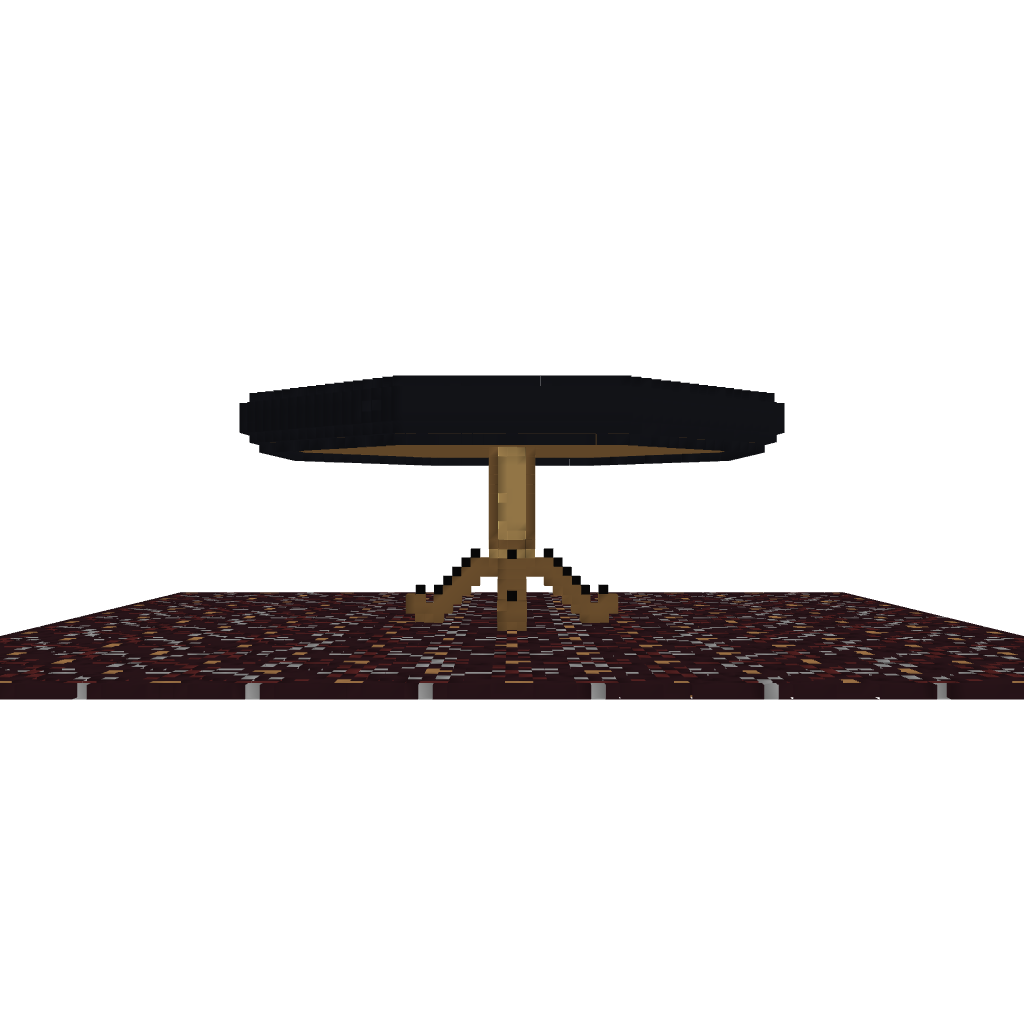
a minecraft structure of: Poker Table